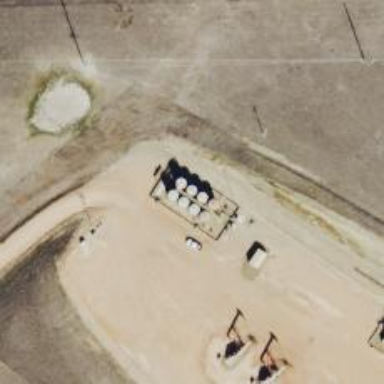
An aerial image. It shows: Storage tank with man-made structure.